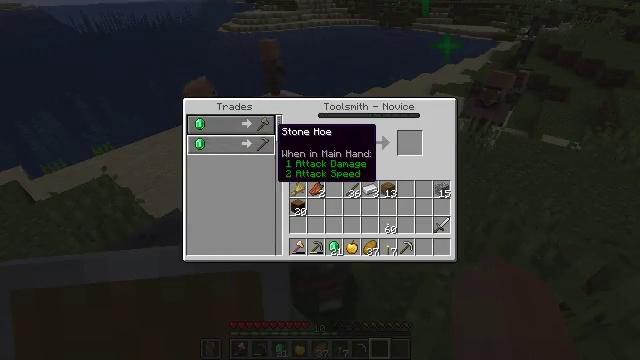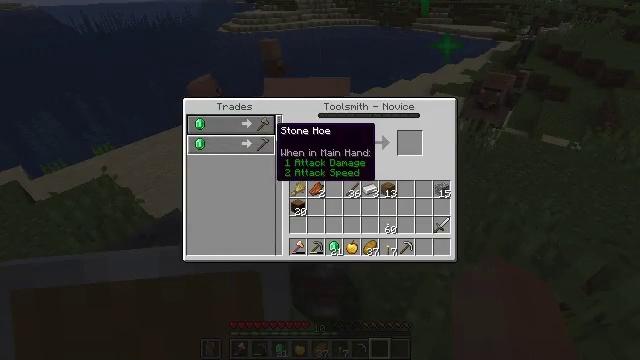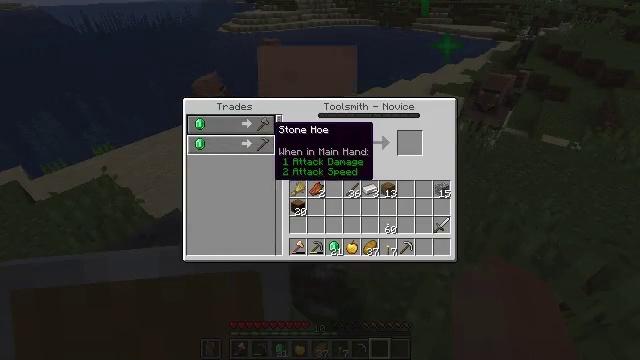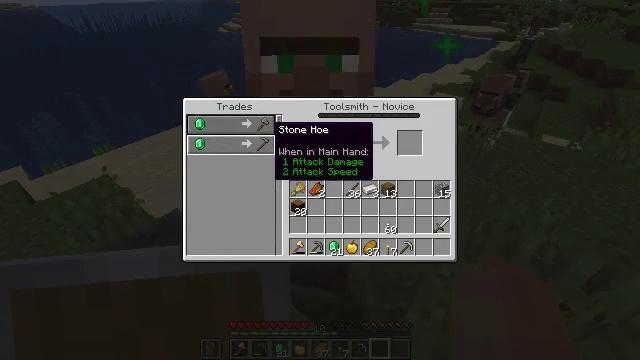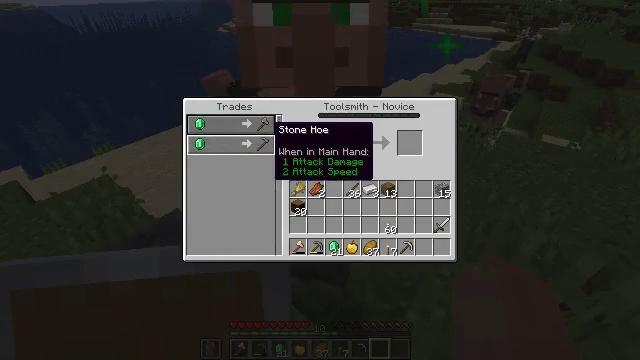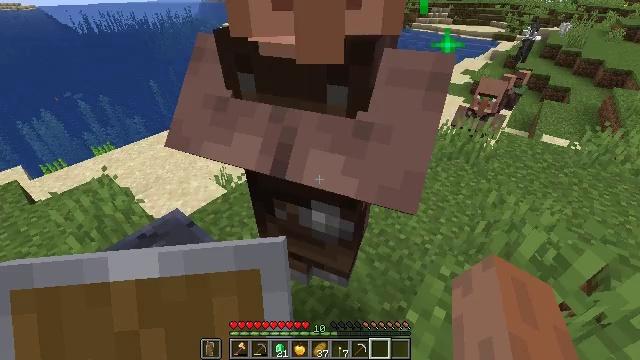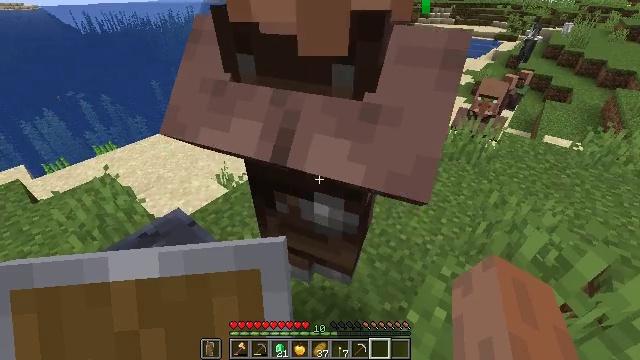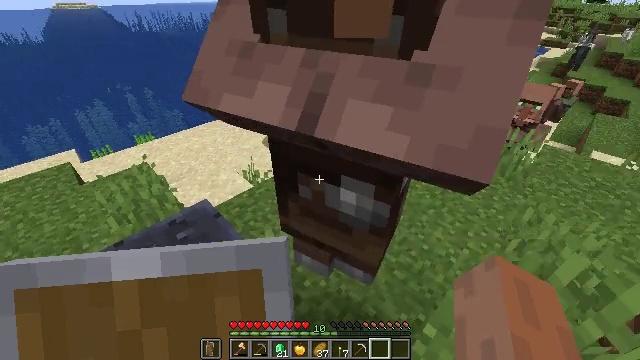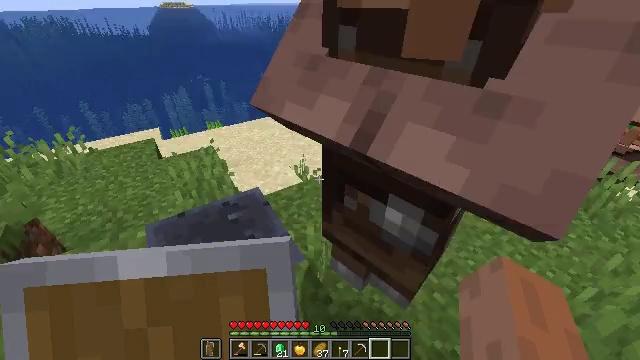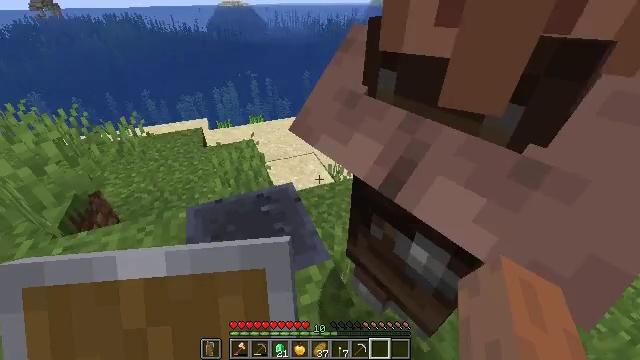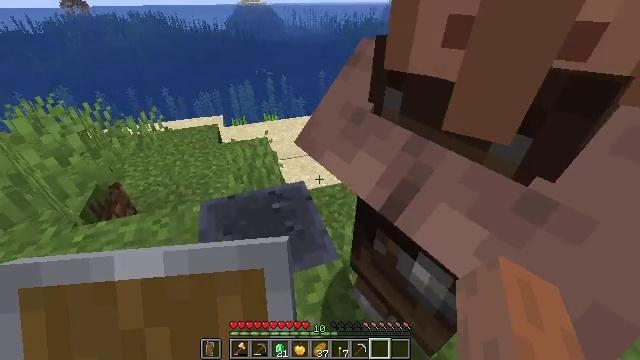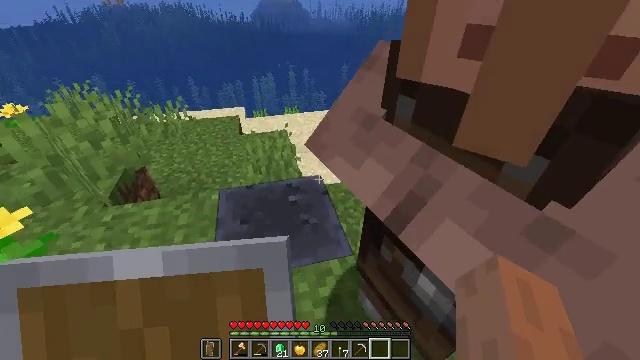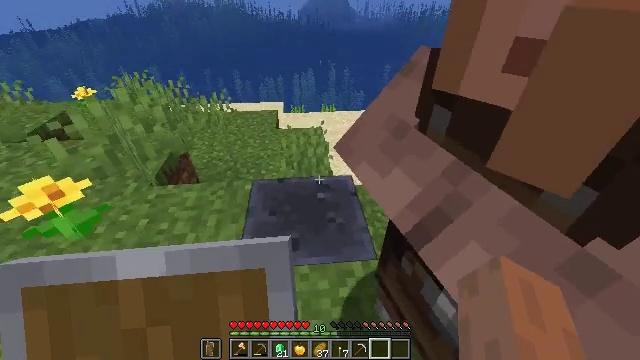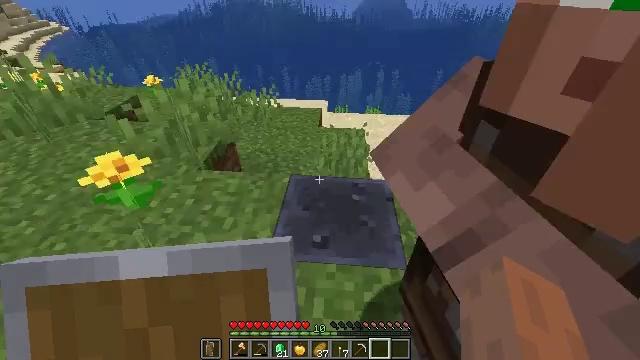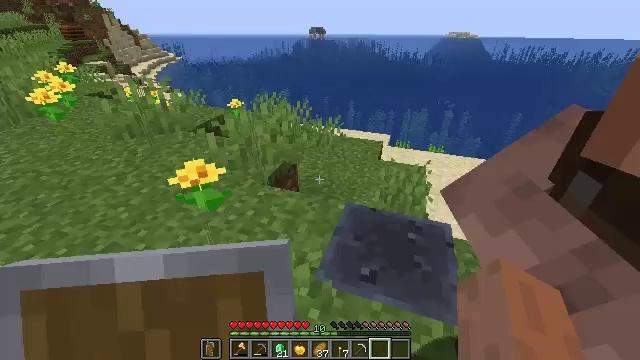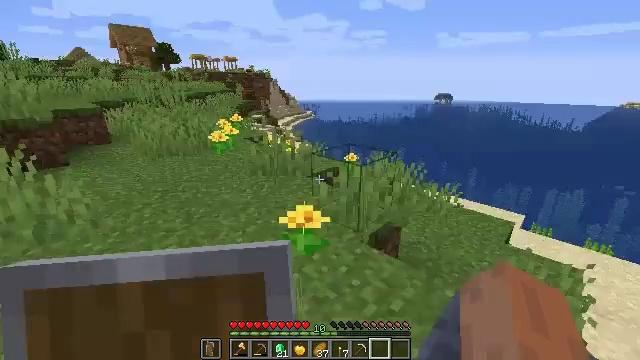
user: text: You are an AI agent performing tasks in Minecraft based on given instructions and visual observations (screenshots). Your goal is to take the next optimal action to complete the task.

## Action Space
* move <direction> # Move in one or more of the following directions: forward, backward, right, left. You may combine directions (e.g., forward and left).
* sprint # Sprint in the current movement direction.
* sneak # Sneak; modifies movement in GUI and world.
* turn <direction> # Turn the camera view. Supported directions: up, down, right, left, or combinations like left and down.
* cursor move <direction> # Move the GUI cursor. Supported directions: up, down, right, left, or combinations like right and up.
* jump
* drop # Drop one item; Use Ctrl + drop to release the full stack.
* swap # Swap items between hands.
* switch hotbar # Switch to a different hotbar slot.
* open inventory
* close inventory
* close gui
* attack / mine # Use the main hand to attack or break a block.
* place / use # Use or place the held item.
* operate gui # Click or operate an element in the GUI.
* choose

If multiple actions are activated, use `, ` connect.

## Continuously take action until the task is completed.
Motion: motion action
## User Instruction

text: Recycle the blast furnace by breaking it.
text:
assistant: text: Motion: no_op
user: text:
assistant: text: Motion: no_op
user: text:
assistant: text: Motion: no_op
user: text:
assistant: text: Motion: no_op
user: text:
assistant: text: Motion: no_op
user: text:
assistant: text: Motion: close gui
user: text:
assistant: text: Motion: turn left, open inventory
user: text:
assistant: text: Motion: turn left
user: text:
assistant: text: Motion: turn left
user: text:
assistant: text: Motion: turn left
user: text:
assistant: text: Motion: turn left and down
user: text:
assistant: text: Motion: turn left
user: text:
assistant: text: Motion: turn left
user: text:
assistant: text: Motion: turn left and up
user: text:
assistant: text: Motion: move forward, turn left and up
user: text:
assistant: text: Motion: move forward, turn left and up
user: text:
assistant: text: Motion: move forward, turn left
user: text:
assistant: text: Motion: move forward
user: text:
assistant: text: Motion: move forward
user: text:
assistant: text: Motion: move forward, sprint
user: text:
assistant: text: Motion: move forward, sprint, turn left
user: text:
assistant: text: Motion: move forward, sprint, turn left
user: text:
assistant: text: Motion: move forward, jump
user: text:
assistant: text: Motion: move forward, jump
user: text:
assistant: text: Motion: move forward, jump
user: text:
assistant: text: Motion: move forward, jump
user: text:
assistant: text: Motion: move forward, jump
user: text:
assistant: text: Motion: move forward, jump
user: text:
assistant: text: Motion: move forward, jump
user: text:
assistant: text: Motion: move forward, jump